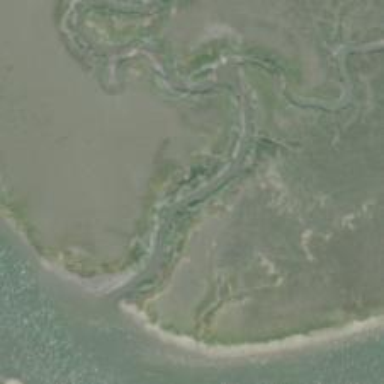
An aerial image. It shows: The image shows tidal environment.